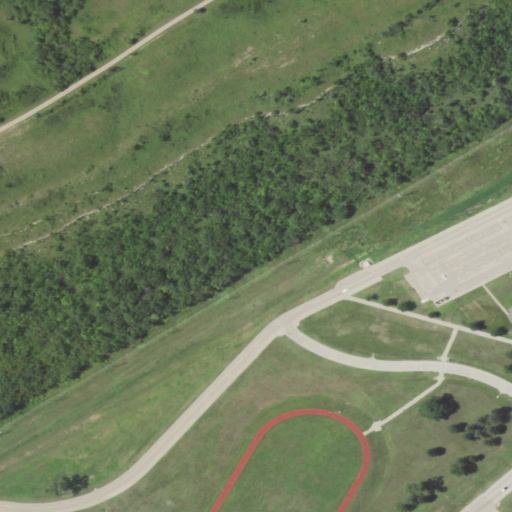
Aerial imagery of cliff(s) in Kansas named Pawnee Point containing grassland, open development, low intensity development, deciduous forest, medium intensity development, and high intensity development